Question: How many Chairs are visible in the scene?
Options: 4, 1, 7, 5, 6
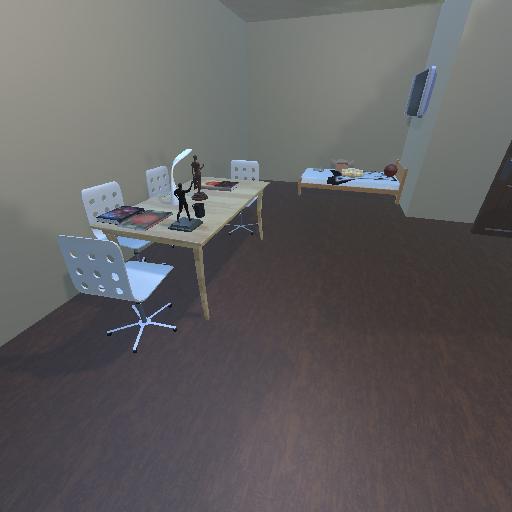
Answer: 4